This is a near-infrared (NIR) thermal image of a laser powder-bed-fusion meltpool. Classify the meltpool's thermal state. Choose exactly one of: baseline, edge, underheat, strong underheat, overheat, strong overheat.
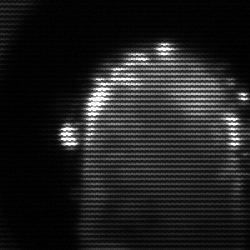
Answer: baseline